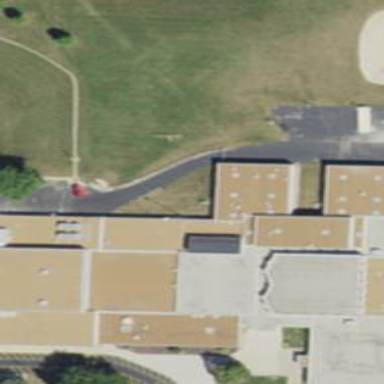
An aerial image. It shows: School building.